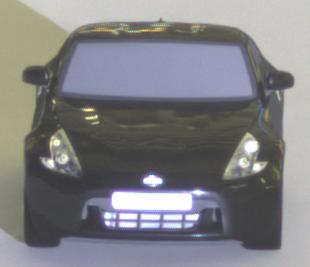
Make: Nissan
Model: 370Z Coupé
Detailed model: 370Z (Z34) Coupé
Model produced from: 2009/12
Model produced until: 2013/03
Doors: 3
Color: black
Road condition: dry road
Daytime: night
Contrast: high contrast